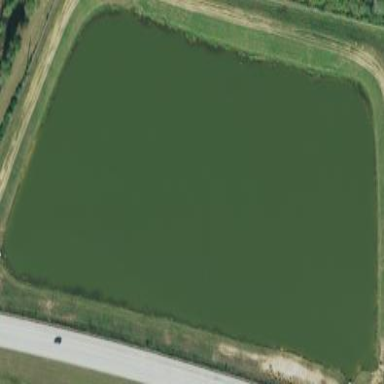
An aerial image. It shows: Retention basin with water.